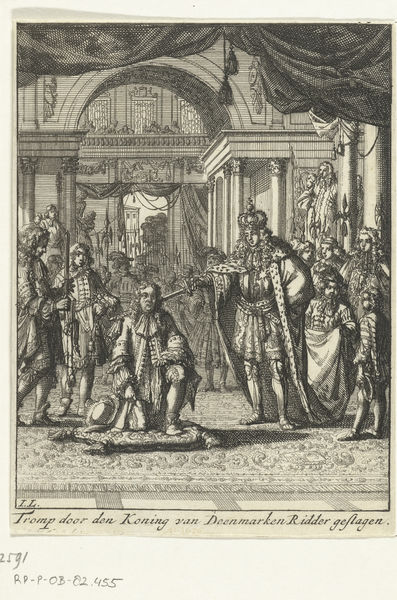
Titel: Cornelis Tromp door de koning van Denemarken tot Ridder geslagen
Künstler: Jan Luyken
Standort: Amsterdam
Institution: Rijksmuseum
Schlagwörter: umhang, menschen, grau, hut, männer, raum, schwarz, szene, säulen, zeichnung, schloss, architektur, hermelin, hinrichtung, pelz, tod, vorhang, mantel, krone, schrift, bogen, könig, durchgang, palast, druck, radierung, stich, schwert, bleistift, degen, herrscher, ritter, knieend, baldachin, perücken, dänemark, ritterschlag, dänemakr